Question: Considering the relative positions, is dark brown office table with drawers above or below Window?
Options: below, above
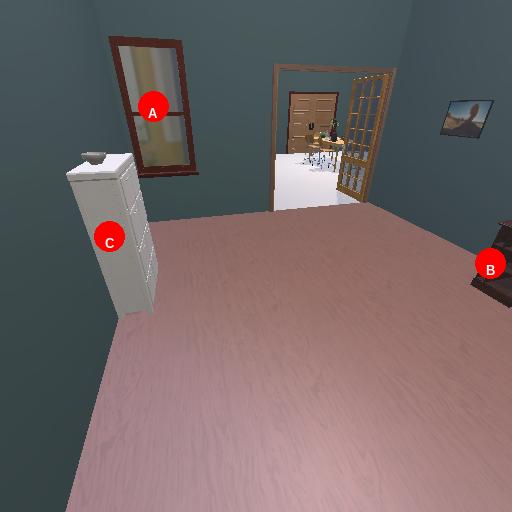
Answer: below